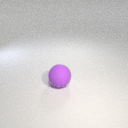
large purple rubber sphere